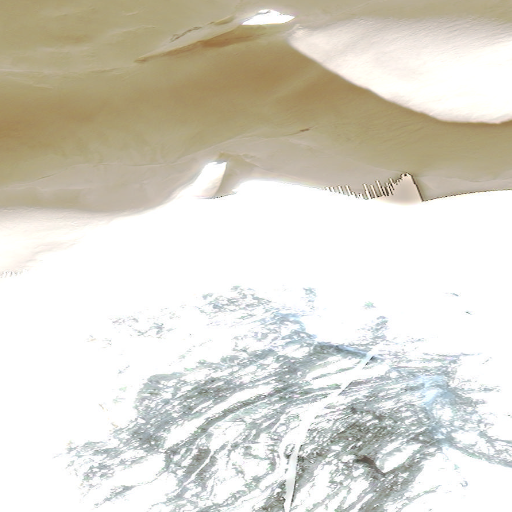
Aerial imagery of mountain in Alaska named Aello Peak containing only unknown